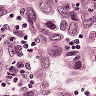
Metastatic tissue present: yes